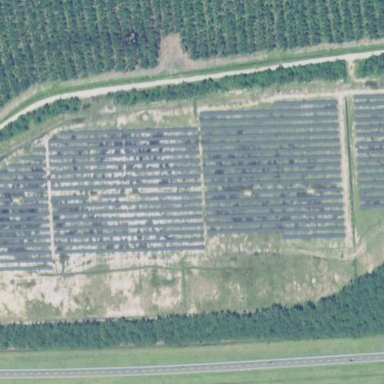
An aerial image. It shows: Solar power plant with photovoltaic technology surrounded by fence.